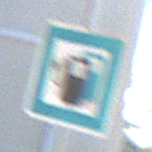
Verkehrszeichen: LadestationFuerElektrofahrzeuge
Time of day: MorningAfternoon
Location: Outdoor (Urban)
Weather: Clear
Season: NotSpecified
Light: Natural